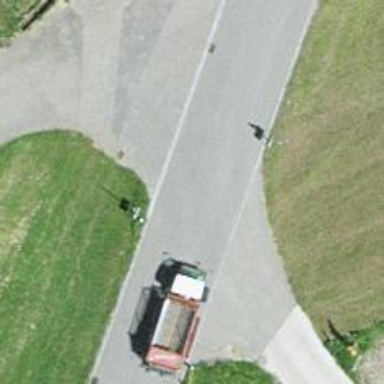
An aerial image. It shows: Bus stop with platform for public transport.